已知矩形$ABCD$的长为$2$，宽为$1$．（如图所示）

\noindent (1) 若$E$为$DC$的中点，将矩形沿$BE$折起，使得平面$C'BE\perp$平面$ABCD$，分别求点$C'$到$AB$和$AD$的距离；
\noindent (2) 在矩形$ABCD$中，点$M$是$AD$的中点、点$N$是$AB$的三等分点（靠近$A$点）．沿折痕$MN$将$\triangle AMN$翻折成$\triangle A'MN$，使平面$A'MN\perp$平面$ABCD$．又点$G,H$分别在线段$NB,CD$上，若沿折痕$GH$将四边形$GHCB$向上翻折，使$C$与$A'$重合，求线段$NG$的长．

\vspace{0.2cm}
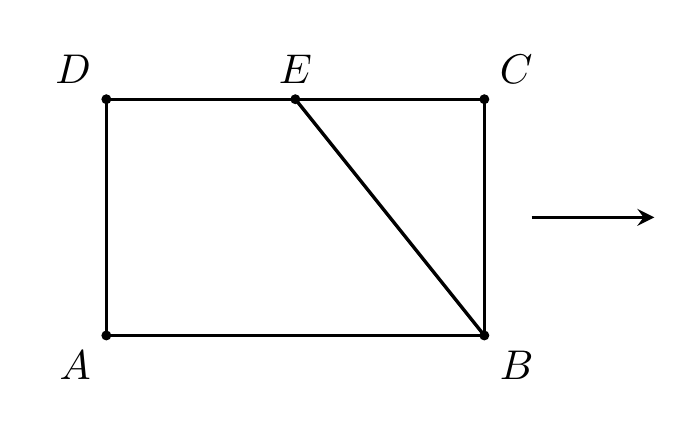
【解答】

\noindent \textbf{【答案】(1) $\boldsymbol{\dfrac{\sqrt{3}}{2}}$，$\boldsymbol{\dfrac{\sqrt{11}}{2}}$；(2) $\boldsymbol{\dfrac{175}{264}}$}

\vspace{0.1cm}
\noindent \textbf{【分析】}
(1) 取$BE$中点$O$，过$O$作$OK\perp AB,OL\perp AD$，再利用面面垂直的性质、线面垂直的性质定理推理计算即可；
(2) 过$A$作$AF\perp MN$于$F$，利用面面垂直的性质、线面垂直的性质，结合勾股定理计算求解．

\vspace{0.2cm}
\noindent \textbf{【详解】(1)}
取$BE$中点$O$，过$O$作$OK\perp AB$，$OL\perp AD$，垂足分别为$K,L$，连接$C'O$，$C'K$，$C'L$．
由$C'E=C'B=1$，得$C'O\perp BE$，
而平面$C'BE\perp$平面$ABCD$，平面$C'BE\cap$平面$ABCD=BE$，$C'O\subset$平面$C'BE$，则$C'O\perp$平面$ABCD$．

又$AB\subset$平面$ABCD$，即有$C'O\perp AB$，
又$C'O\cap OK=O$，$C'O,OK\subset$平面$C'OK$，于是$AB\perp$平面$C'OK$，
而$C'K\subset$平面$C'OK$，从而$C'K\perp AB$，即$C'K$长是点$C'$到直线$AB$的距离．
同理$C'L$长是点$C'$到直线$AD$的距离．

显然$OK\parallel AD$，$OL\parallel AB$，四边形$ALOK$是矩形，
$$OK=AL=\dfrac{1}{2}AD=\dfrac{1}{2},\quad OL=\dfrac{1}{2}(AB+DE)=\dfrac{3}{2},$$
又$$C'O=\dfrac{1}{2}BE=\dfrac{\sqrt{2}}{2},$$
因此
$$
\boldsymbol{C'K=\sqrt{C'O^2+OK^2}=\sqrt{\left(\dfrac{\sqrt{2}}{2}\right)^2+\left(\dfrac{1}{2}\right)^2}=\dfrac{\sqrt{3}}{2}},
$$
$$
\boldsymbol{C'L=\sqrt{C'O^2+OL^2}=\sqrt{\left(\dfrac{\sqrt{2}}{2}\right)^2+\left(\dfrac{3}{2}\right)^2}=\dfrac{\sqrt{11}}{2}},
$$
所以$C'$到$AB$和$AD$的距离分别为$\boldsymbol{\dfrac{\sqrt{3}}{2}}$，$\boldsymbol{\dfrac{\sqrt{11}}{2}}$．

\vspace{0.2cm}
\noindent (2)
作$AF\perp MN$于$F$，$FQ\perp AB$于$Q$，连接$A'G$，$A'H$，$FG$，$CG$，如图．

在$\mathrm{Rt}\triangle AMN$中，$AM=\dfrac{1}{2},AN=\dfrac{2}{3}$，则
$$
MN=\sqrt{\left(\dfrac{1}{2}\right)^2+\left(\dfrac{2}{3}\right)^2}=\dfrac{5}{6},\quad
AF=\dfrac{AM\cdot AN}{MN}=\dfrac{2}{5},
$$

$$
\sin\angle FAB = \sin\angle AMN=\dfrac{AN}{MN}=\dfrac{4}{5},
$$
于是
$$
FQ = AF\sin\angle AFB=\dfrac{8}{25},
$$
$$
AQ=\sqrt{AF^2-FQ^2}=\sqrt{\left(\dfrac{2}{5}\right)^2-\left(\dfrac{8}{25}\right)^2}=\dfrac{6}{25},
$$
$$
NQ=AN-AQ=\dfrac{32}{75}.
$$

设$NG=x$，则
$$
FG^2=FQ^2+GQ^2=\left(\dfrac{8}{25}\right)^2+\left(x+\dfrac{32}{75}\right)^2,
$$
$$
BG=\dfrac{4}{3}-x,\quad CG^2=1+\left(\dfrac{4}{3}-x\right)^2.
$$

翻折后，平面$A'MN\perp$平面$ABCD$，平面$A'MN\cap$平面$ABCD=MN$，$A'F\perp MN$，$A'F\subset$平面$A'MN$，
则$A'F\perp$平面$ABCD$，而$FG\subset$平面$ABCD$，于是$A'F\perp FG$，
$$
A'G^2 = A'F^2+FG^2=\left(\dfrac{2}{5}\right)^2+\left(\dfrac{8}{25}\right)^2+\left(x+\dfrac{32}{75}\right)^2,
$$

由点$C$与$A'$重合，得$A'G=CG$，因此
$$
\left(\dfrac{2}{5}\right)^2+\left(\dfrac{8}{25}\right)^2+\left(x+\dfrac{32}{75}\right)^2
=1+\left(\dfrac{4}{3}-x\right)^2,
$$
整理得
$$
\dfrac{264}{75}x=\dfrac{7}{3},
$$
解得$\boldsymbol{x=\dfrac{175}{264}}$，所以线段$NG$的长为$\boldsymbol{\dfrac{175}{264}}$．

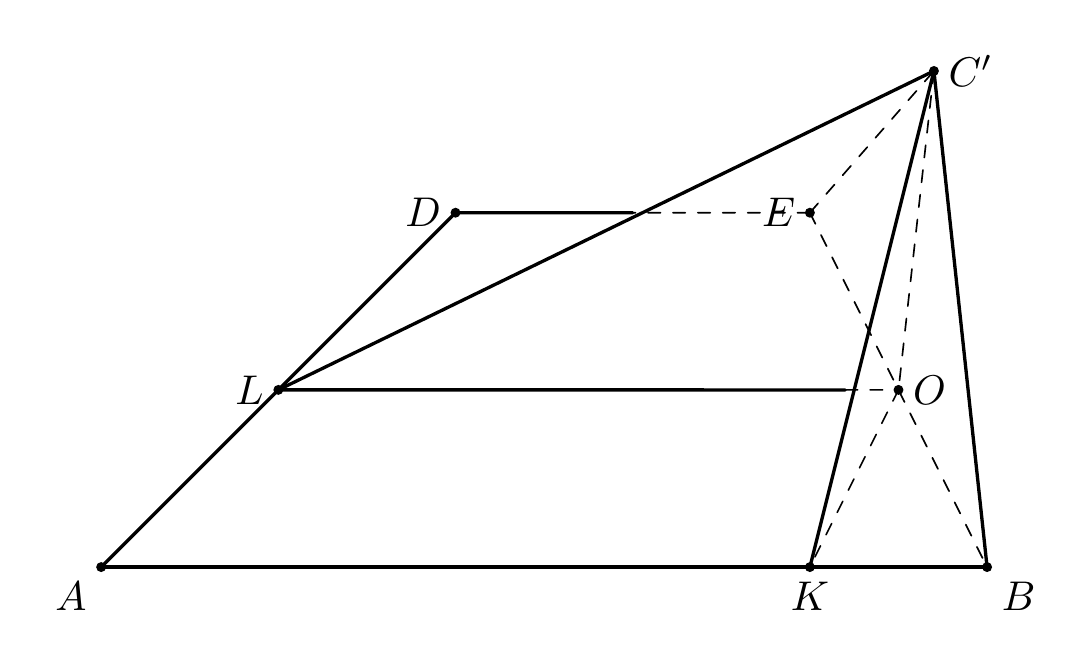
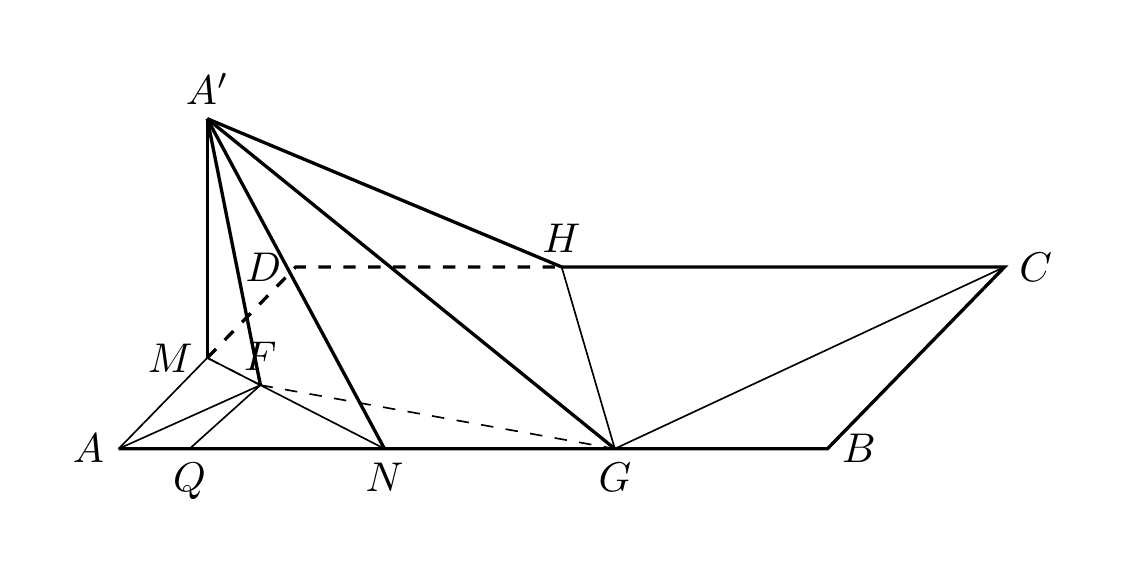